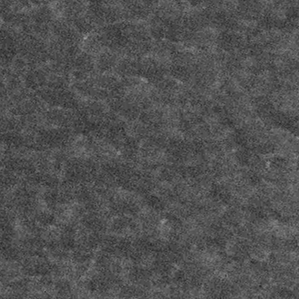
Label: frost